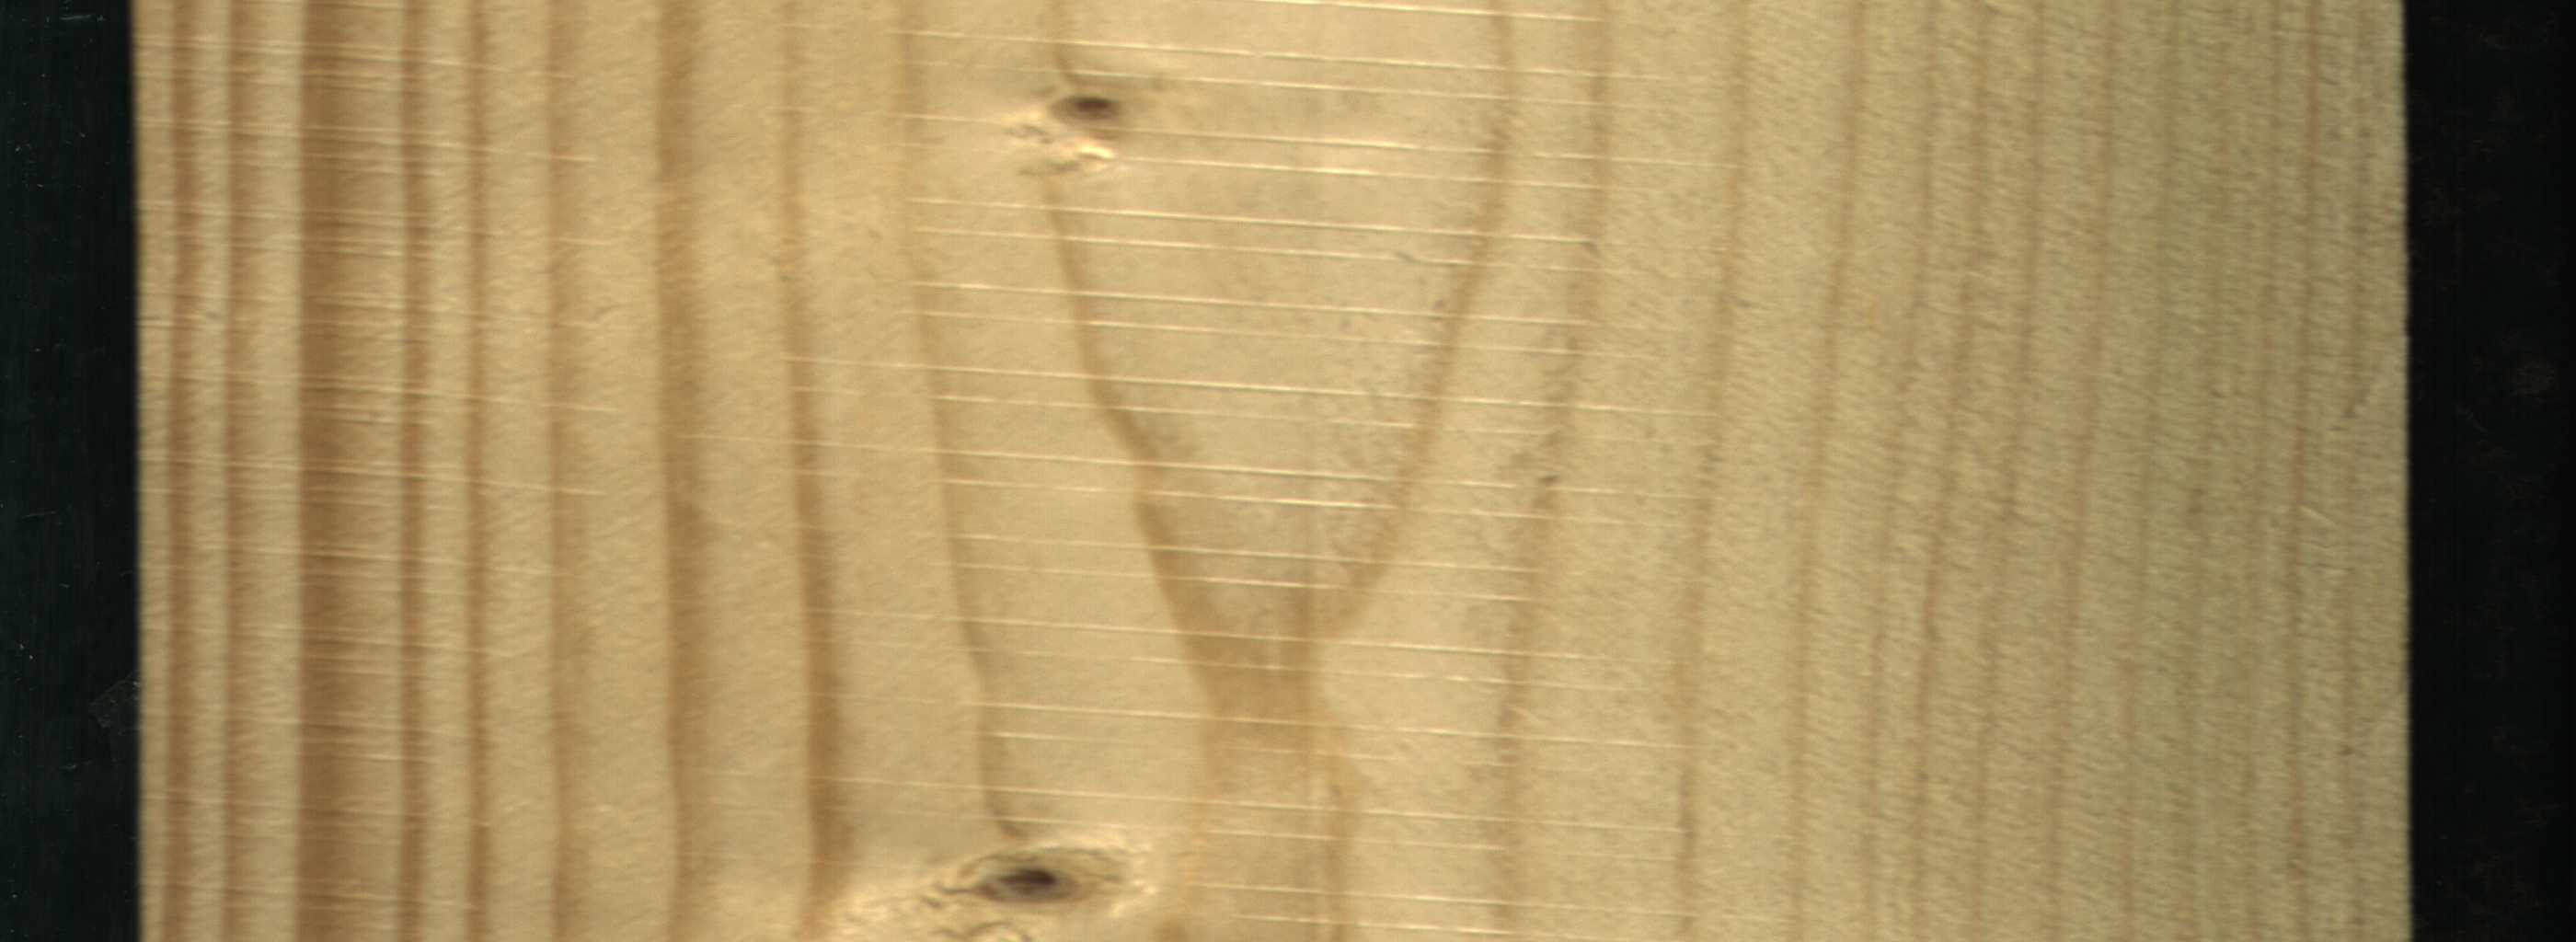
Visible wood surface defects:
Live_Knot
Live_Knot